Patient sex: M
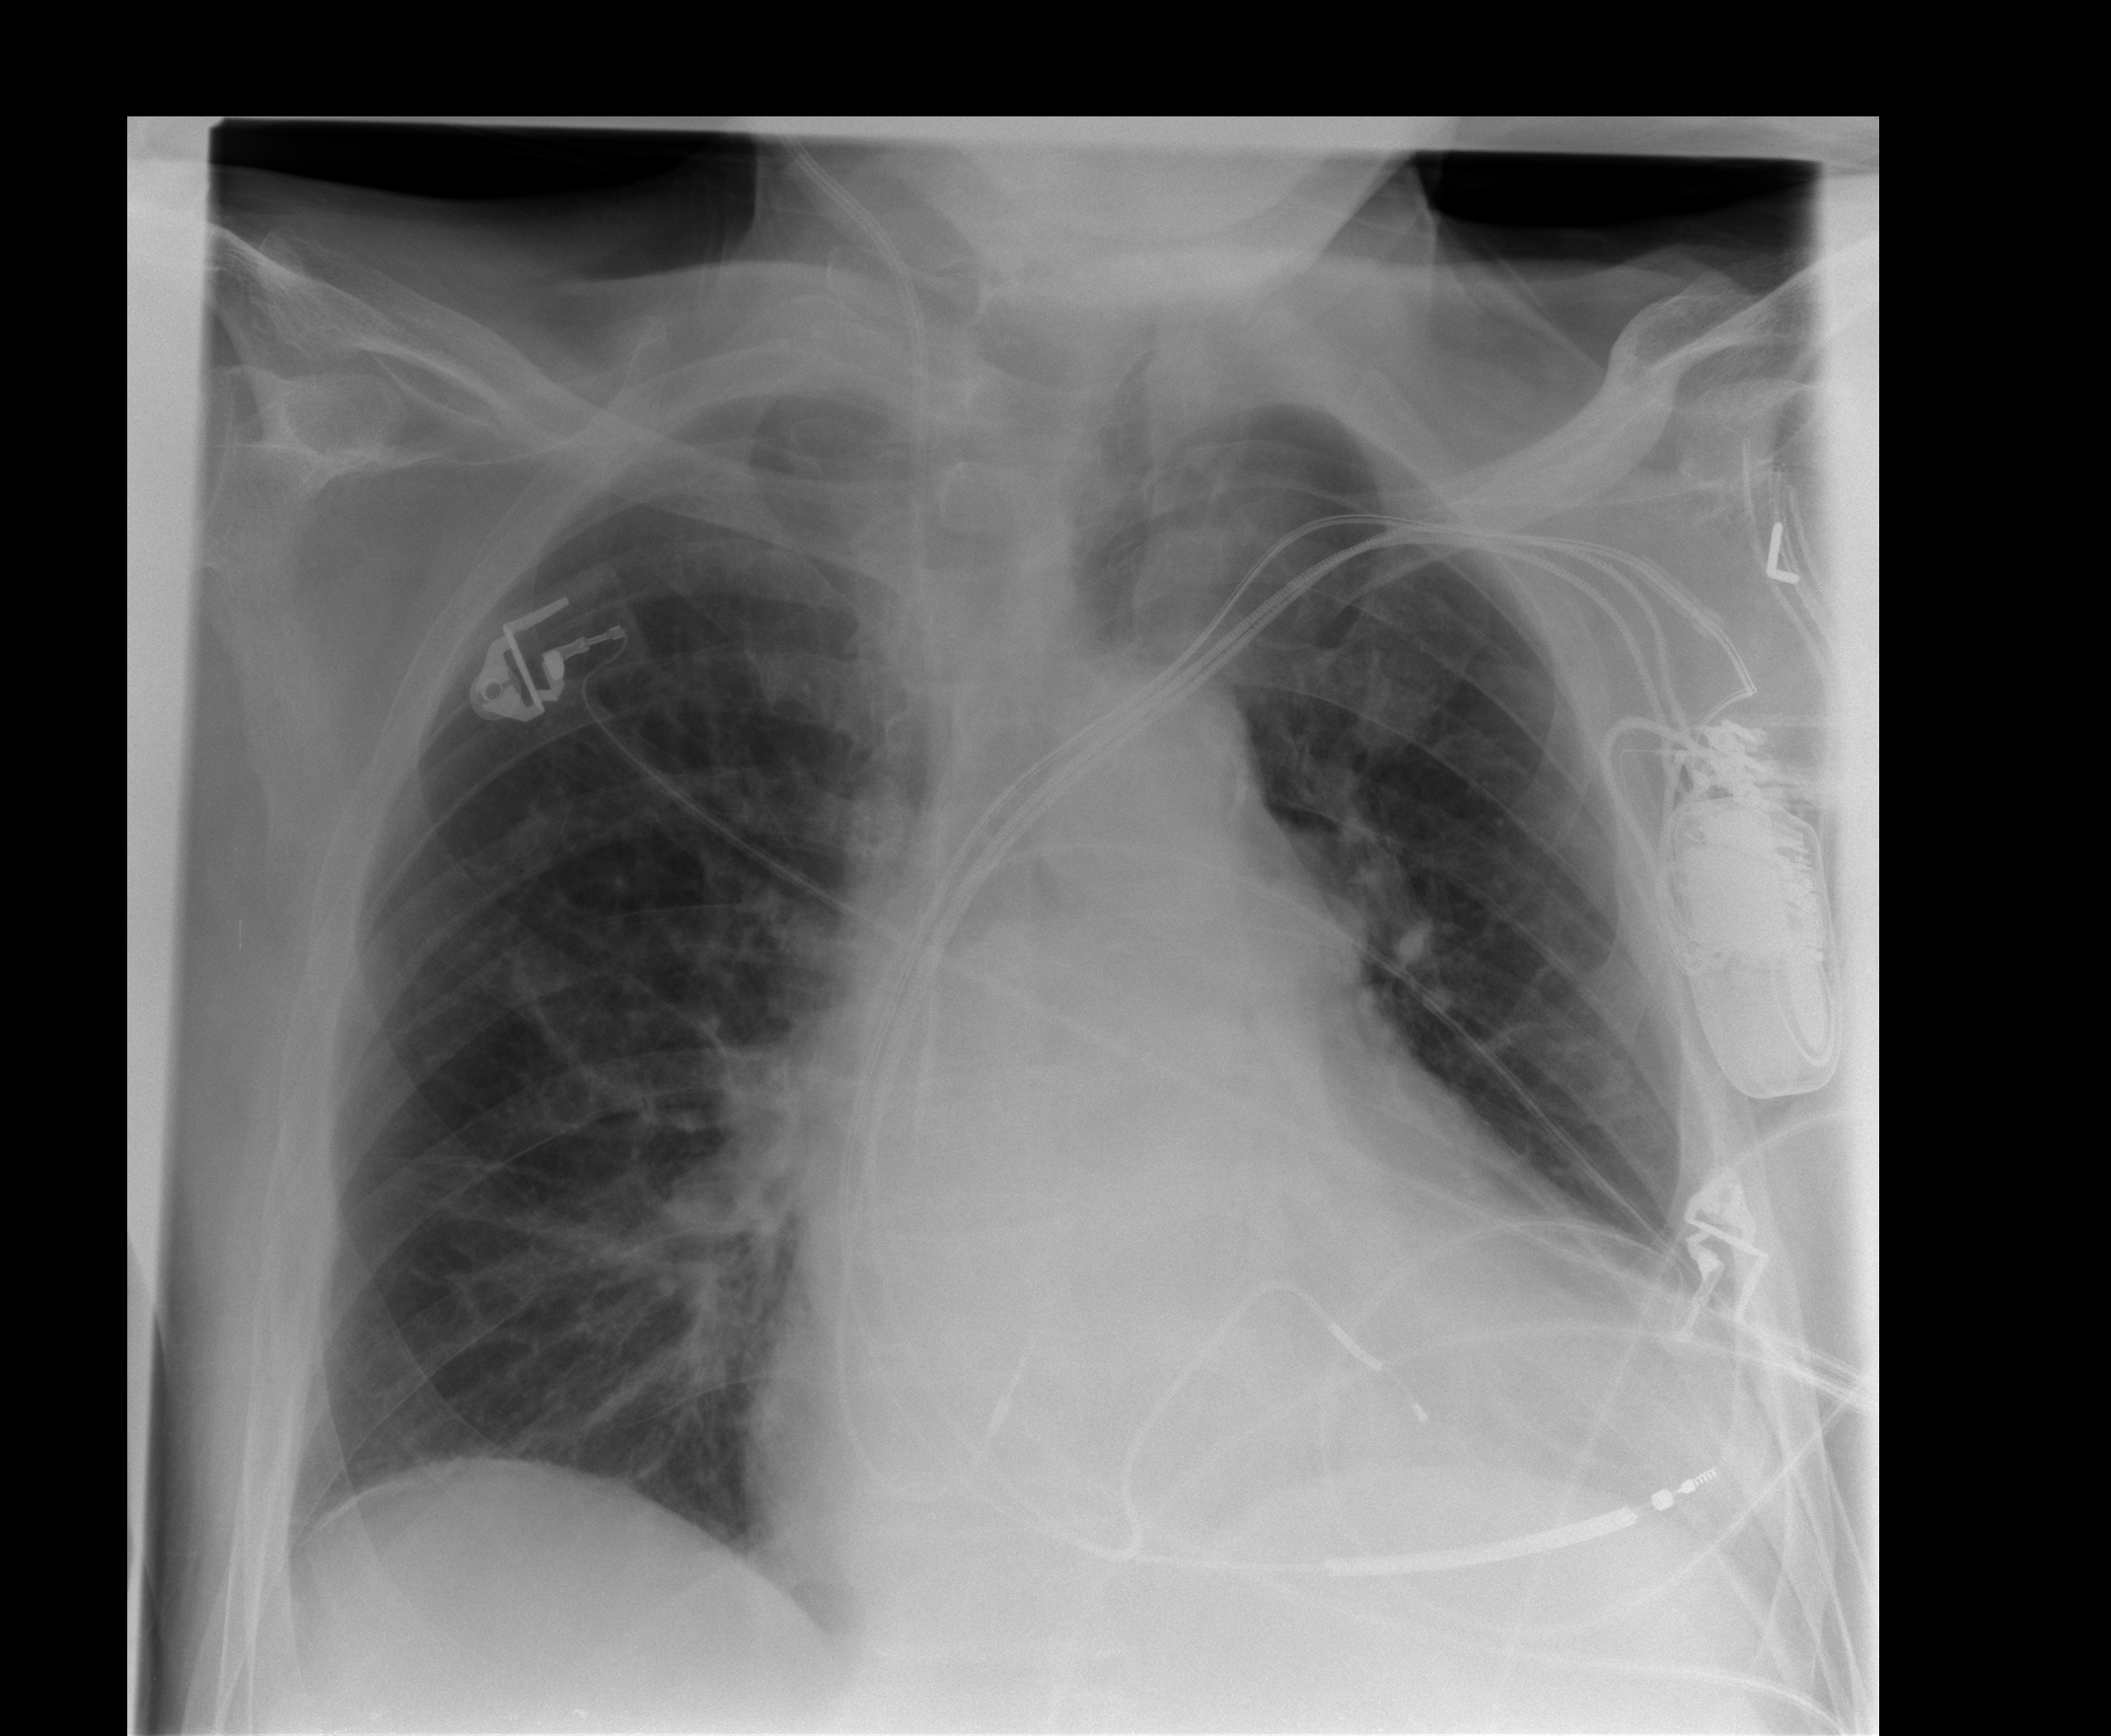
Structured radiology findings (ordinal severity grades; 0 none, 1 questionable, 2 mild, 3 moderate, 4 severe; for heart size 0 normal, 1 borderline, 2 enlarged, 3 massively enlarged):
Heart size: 2
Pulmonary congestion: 1
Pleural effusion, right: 0
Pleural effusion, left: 0
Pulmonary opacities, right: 1
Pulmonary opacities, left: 0
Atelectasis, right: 1
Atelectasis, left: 1